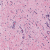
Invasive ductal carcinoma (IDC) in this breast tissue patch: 0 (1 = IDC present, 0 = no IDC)